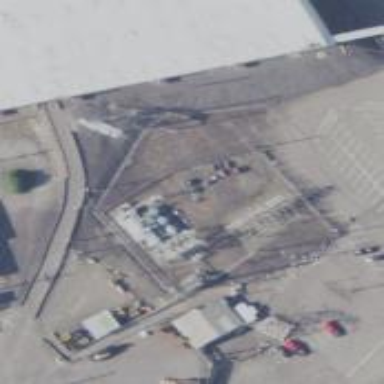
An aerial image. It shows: Power substation.